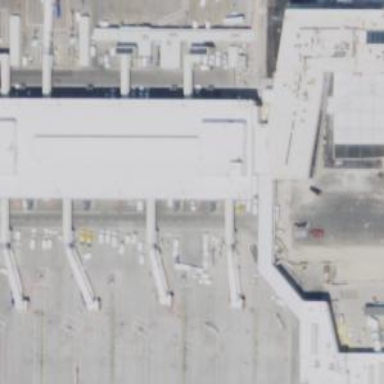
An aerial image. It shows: Airport gate.